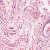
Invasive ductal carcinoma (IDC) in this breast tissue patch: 0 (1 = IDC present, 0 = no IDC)